Aerial crown-view tile of a tropical tree (Barro Colorado Island, Panama), acquired 20250317:
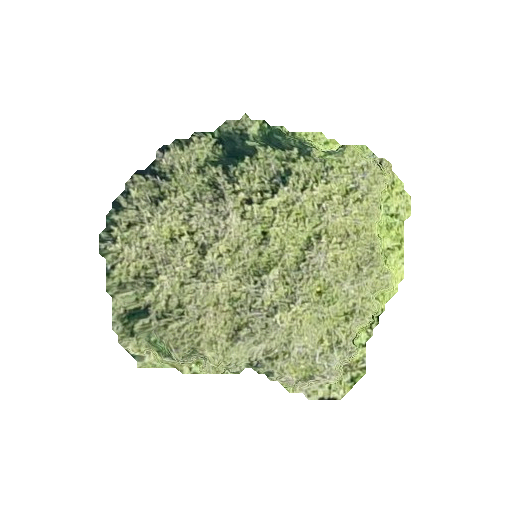
Species: Quararibea asterolepis
GBIF accepted scientific name: Quararibea asterolepis
Crown area: 97.184 m²